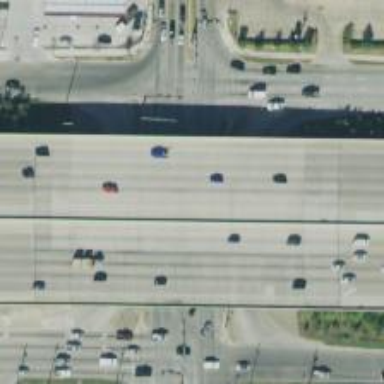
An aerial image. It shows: Frontage road connected to secondary link.